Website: lowes
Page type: account-dashboard
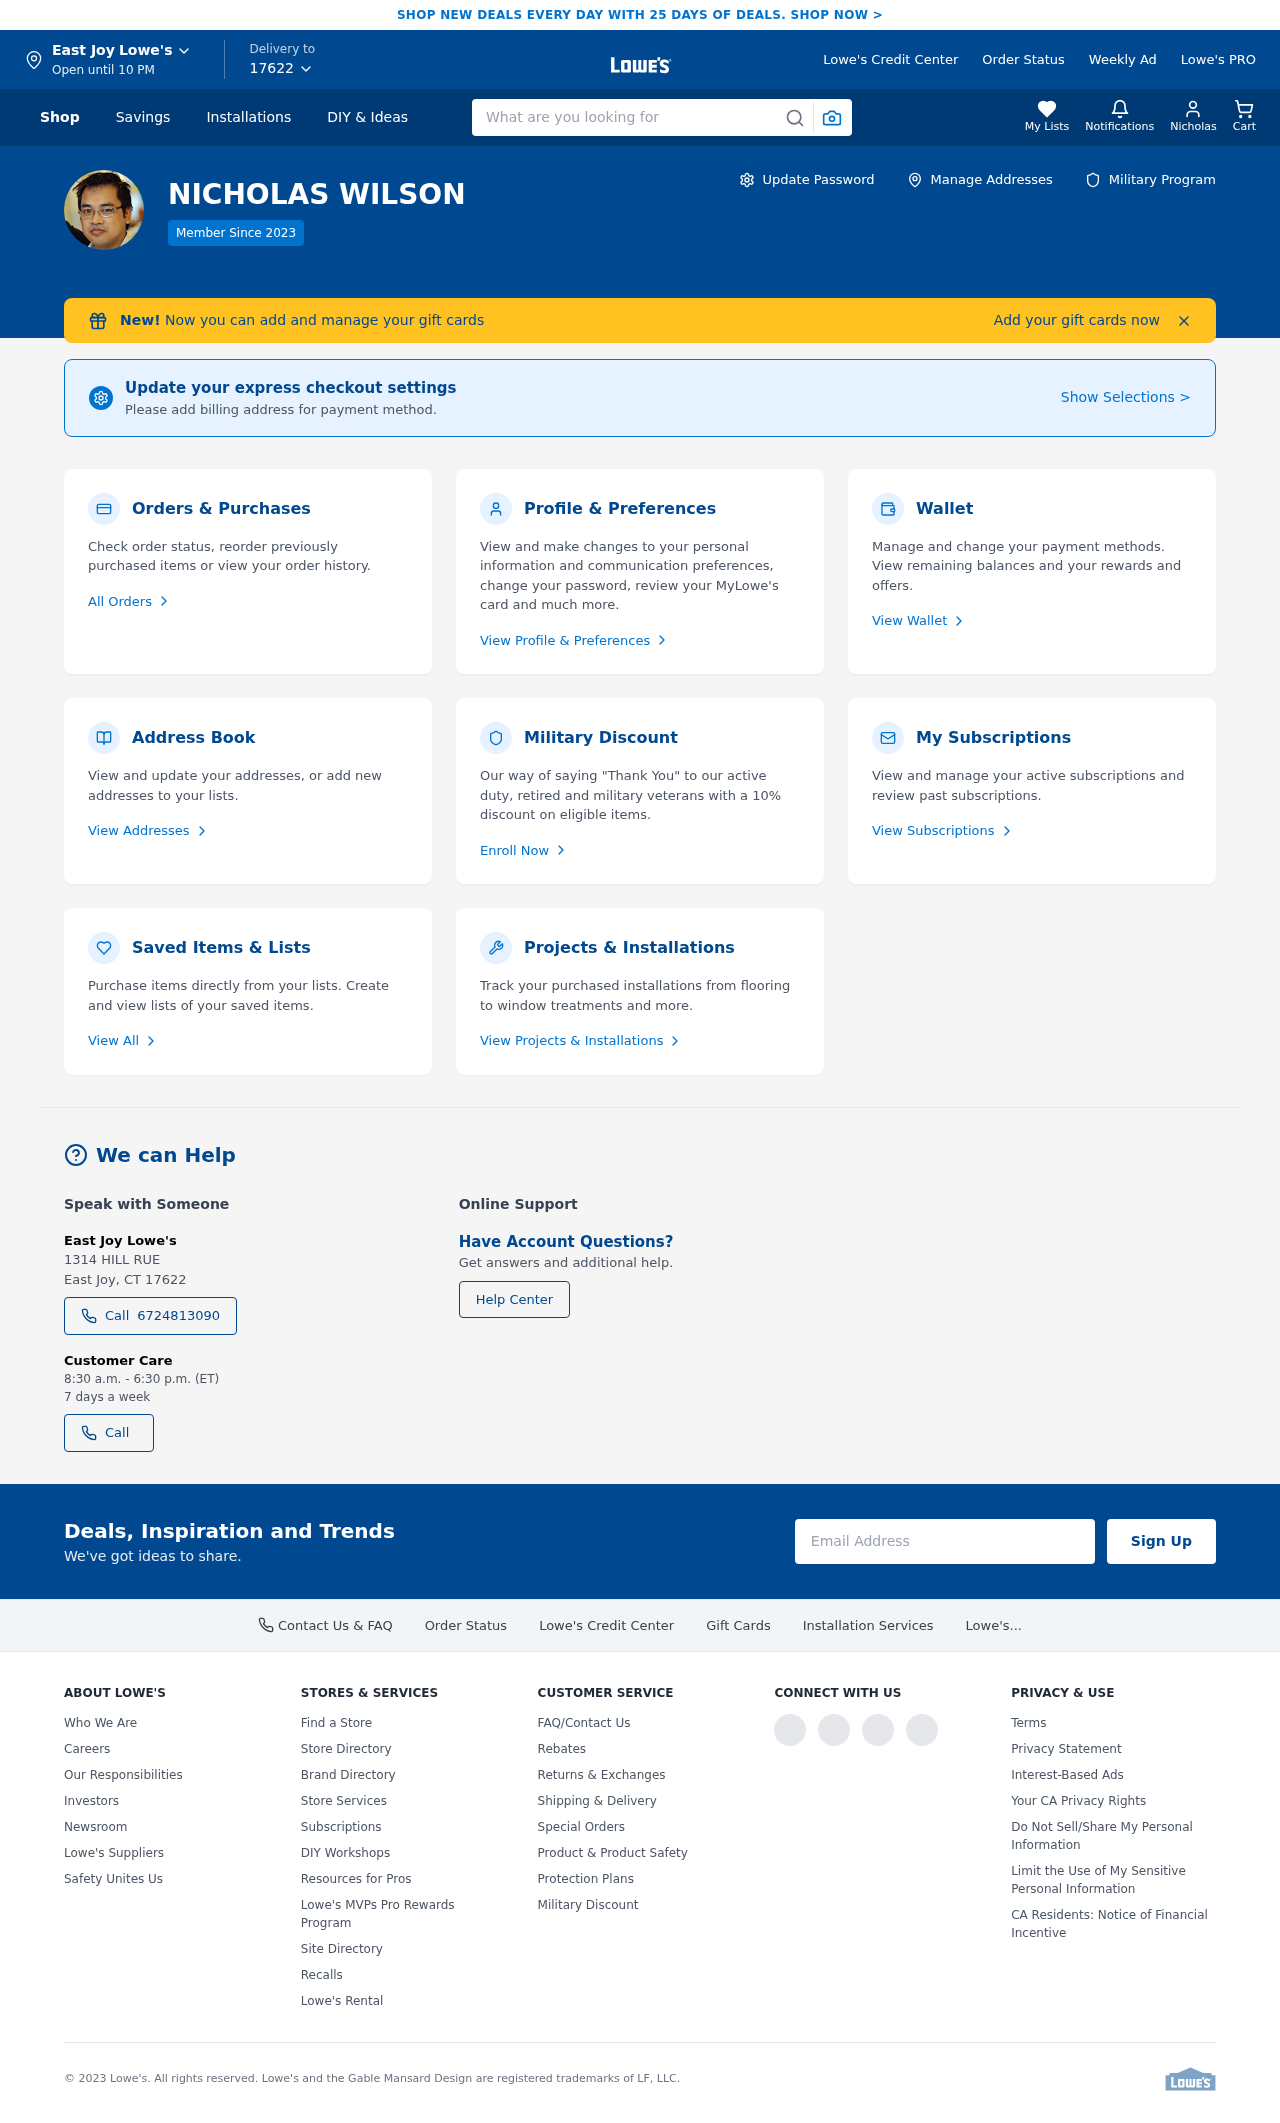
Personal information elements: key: PII_CITY
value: East Joy
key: PII_FIRSTNAME
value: Nicholas
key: PII_FULLNAME
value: NICHOLAS WILSON
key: PII_PHONE
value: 6724813090
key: PII_POSTCODE2
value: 17622
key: PII_CITY2
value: East Joy
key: PII_STREET2
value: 1314 HILL RUE
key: PII_CITY_STATE_ZIP2
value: East Joy, CT 17622
Search elements: key: HEADER_SEARCH
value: What are you looking for